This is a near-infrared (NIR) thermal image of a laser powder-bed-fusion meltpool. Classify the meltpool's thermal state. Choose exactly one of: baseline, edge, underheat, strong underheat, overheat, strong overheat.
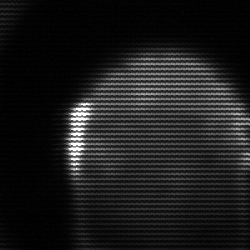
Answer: baseline